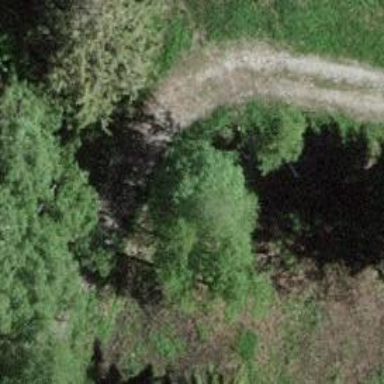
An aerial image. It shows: Gravel track with grade 5 track type.